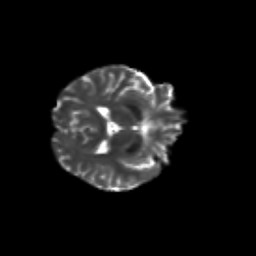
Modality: T2w
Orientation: axial
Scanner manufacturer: siemens
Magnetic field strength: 3 T
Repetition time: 9.2 s
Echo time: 0.084 s